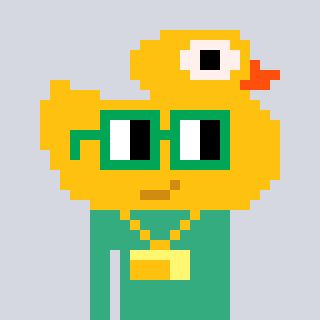
a pixel art character with square green glasses, a ducky-shaped head and a teal-colored body on a cool background